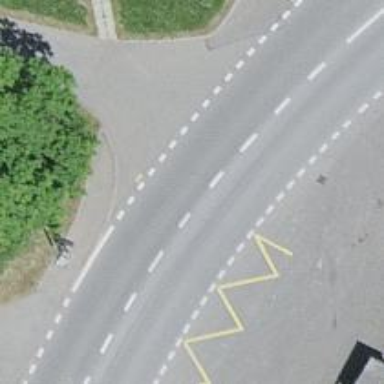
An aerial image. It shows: Zebra crossing on the road.